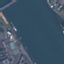
Land use / land cover class: River